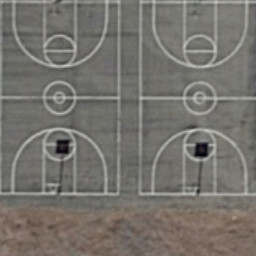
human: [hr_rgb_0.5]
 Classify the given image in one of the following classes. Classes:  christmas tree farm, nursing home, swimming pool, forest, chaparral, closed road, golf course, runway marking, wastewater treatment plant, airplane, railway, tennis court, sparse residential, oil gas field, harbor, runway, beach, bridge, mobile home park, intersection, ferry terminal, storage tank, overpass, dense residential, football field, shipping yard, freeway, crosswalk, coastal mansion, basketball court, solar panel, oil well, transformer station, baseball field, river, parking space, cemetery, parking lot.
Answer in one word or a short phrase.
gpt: basketball court